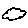
Label: cloud